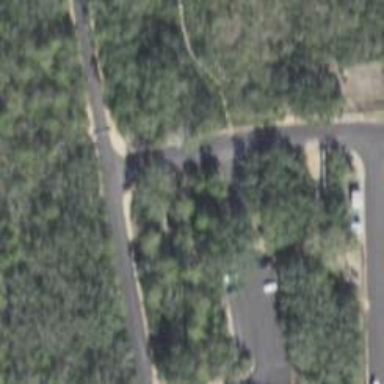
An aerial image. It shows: Asphalt road designated for service vehicles.